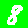
Digit: 8